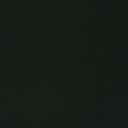
Screen state: off